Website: home-depot
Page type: billing-address
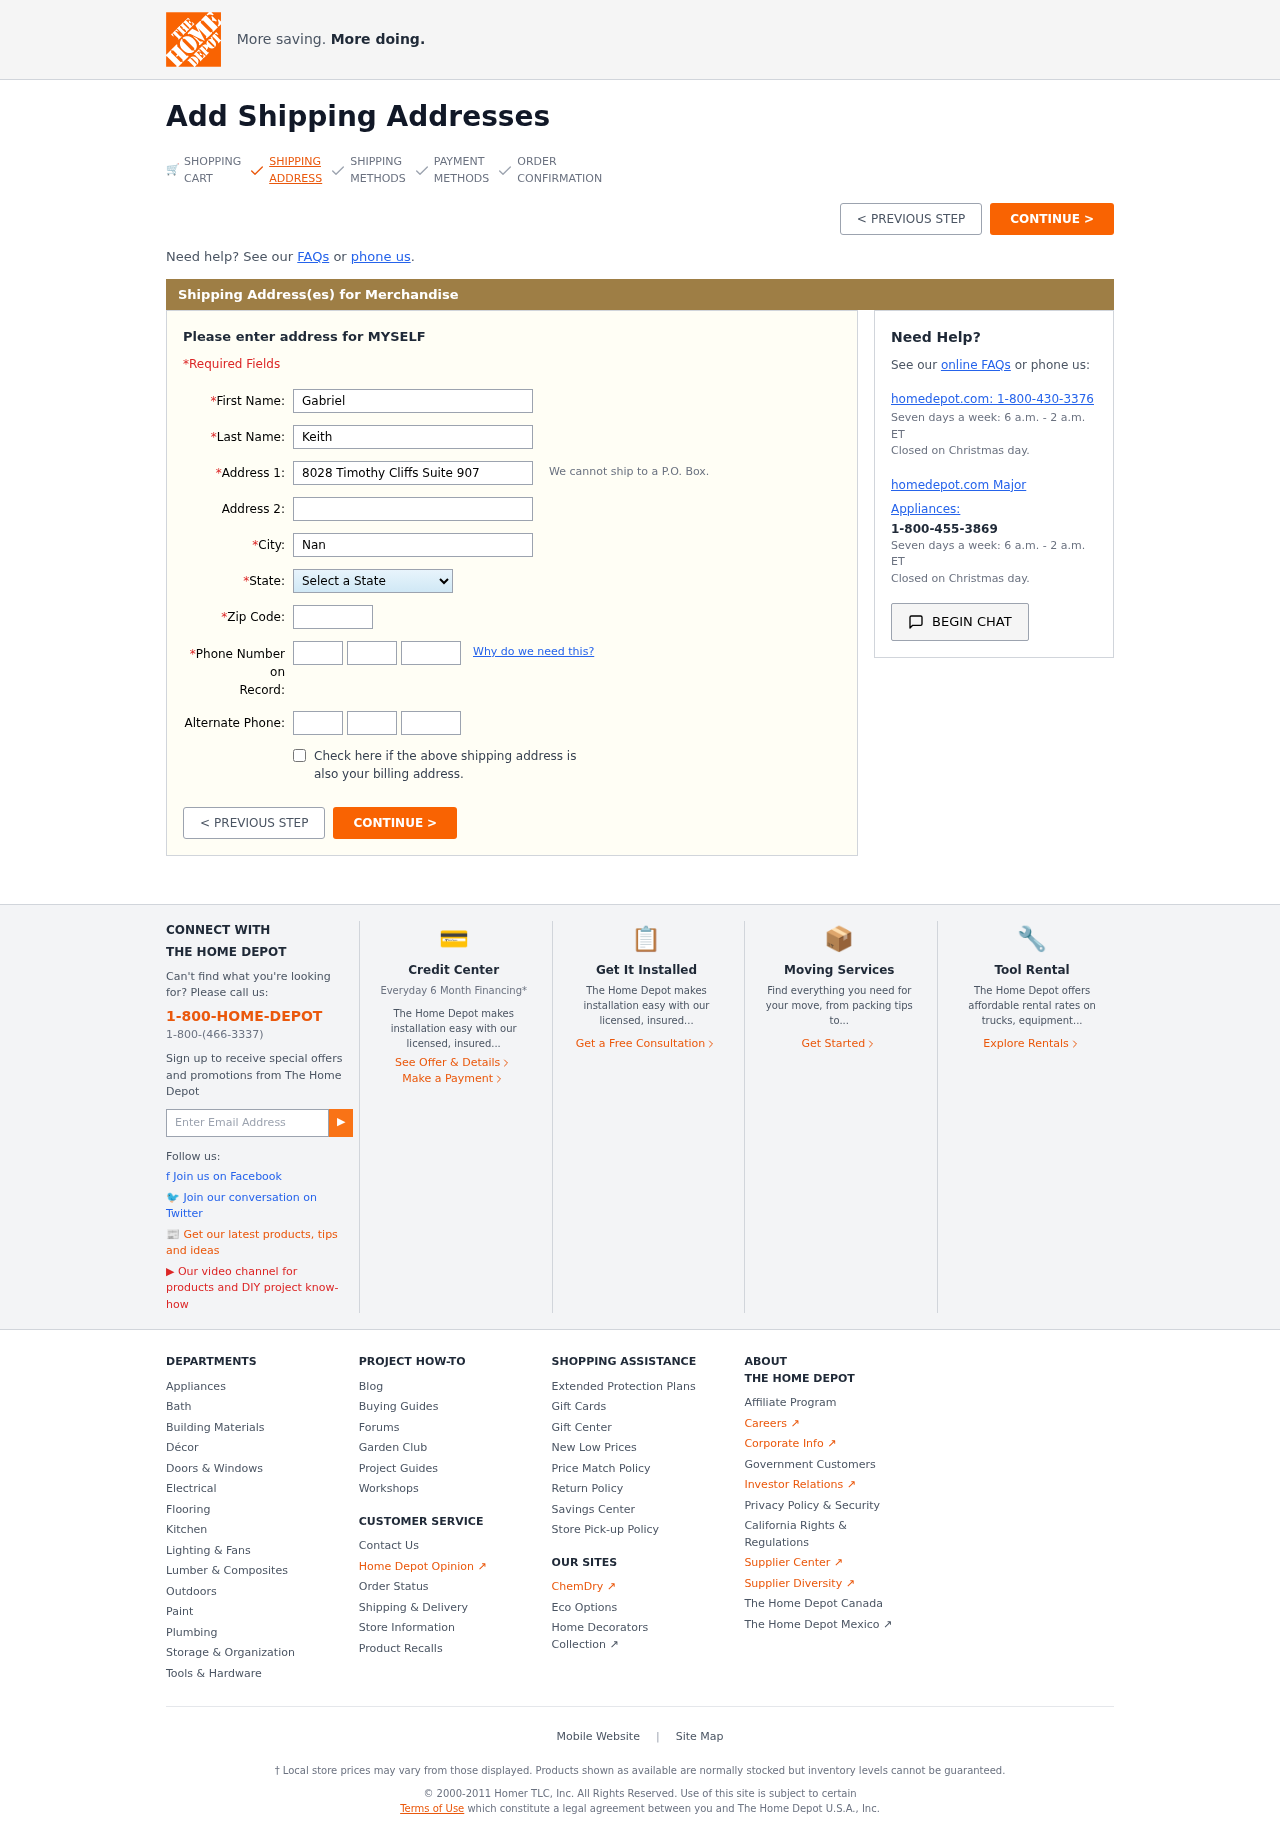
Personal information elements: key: PII_STATE
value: Missouri
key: PII_FIRSTNAME
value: Gabriel
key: PII_LASTNAME
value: Keith
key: PII_STREET
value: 8028 Timothy Cliffs Suite 907
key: PII_CITY
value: Nancyberg
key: PII_POSTCODE
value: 11974
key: PII_PHONE_AREA
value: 551
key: PII_PHONE_PREFIX
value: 785
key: PII_PHONE_LINE
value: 2287
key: PII_PHONE_ALT_AREA
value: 722
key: PII_PHONE_ALT_PREFIX
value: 909
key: PII_PHONE_ALT_LINE
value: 7688